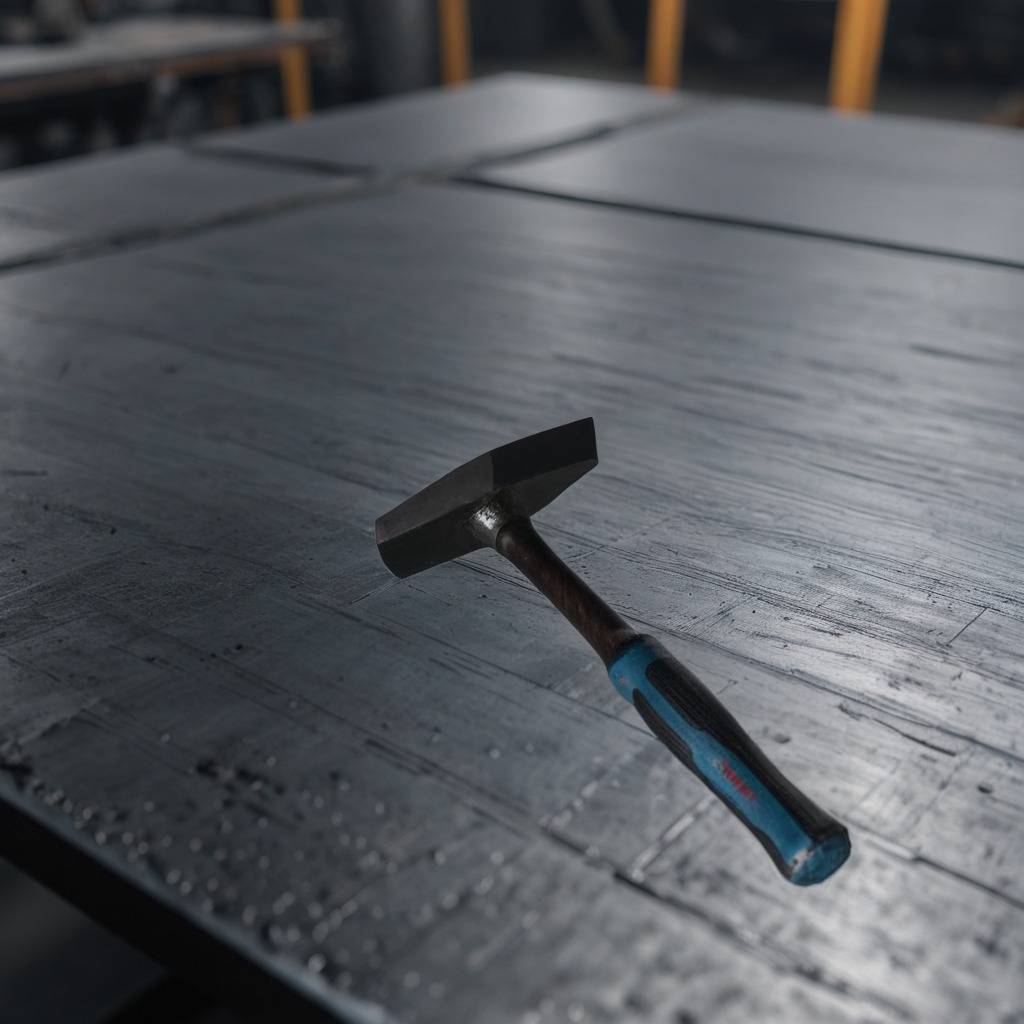
A hammer is lying on a cold steel table in a mining workshop.